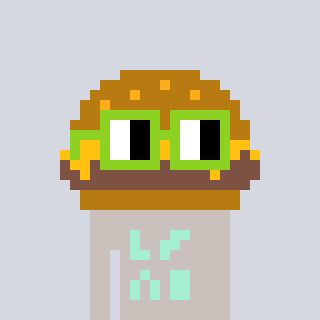
a pixel art character with square light green glasses, a burger-shaped head and a foggrey-colored body on a cool background